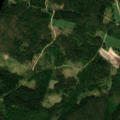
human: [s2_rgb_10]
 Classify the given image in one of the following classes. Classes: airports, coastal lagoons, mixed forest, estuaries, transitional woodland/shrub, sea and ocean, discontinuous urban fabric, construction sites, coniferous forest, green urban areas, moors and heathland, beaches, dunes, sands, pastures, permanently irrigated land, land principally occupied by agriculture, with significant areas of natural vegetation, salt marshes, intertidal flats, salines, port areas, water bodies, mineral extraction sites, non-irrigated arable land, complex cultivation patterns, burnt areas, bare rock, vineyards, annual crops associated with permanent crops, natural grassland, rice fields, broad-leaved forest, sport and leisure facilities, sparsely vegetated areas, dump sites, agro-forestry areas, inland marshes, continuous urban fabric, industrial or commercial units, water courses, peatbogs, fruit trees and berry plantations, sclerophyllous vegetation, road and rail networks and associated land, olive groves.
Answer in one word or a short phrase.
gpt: coniferous forest, mixed forest, transitional woodland/shrub, water bodies